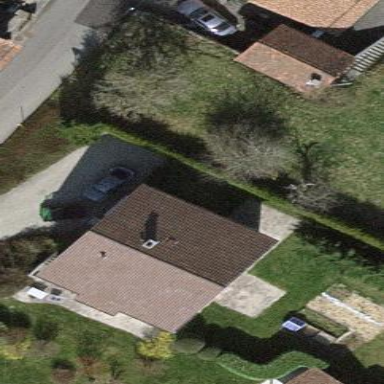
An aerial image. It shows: Simple and straightforward house.